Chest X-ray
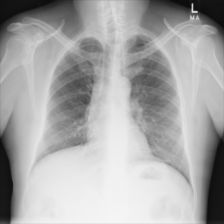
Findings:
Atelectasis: negative
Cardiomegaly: negative
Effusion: negative
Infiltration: negative
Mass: negative
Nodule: negative
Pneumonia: negative
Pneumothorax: negative
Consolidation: negative
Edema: negative
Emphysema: negative
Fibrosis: negative
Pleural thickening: negative
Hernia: negative